Interaction volume radius: 10 \u00c5
Interaction volume height: 15 \u00c5
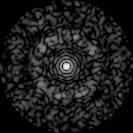
Disorder parameter: 0.8213